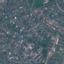
Land use / land cover: Residential